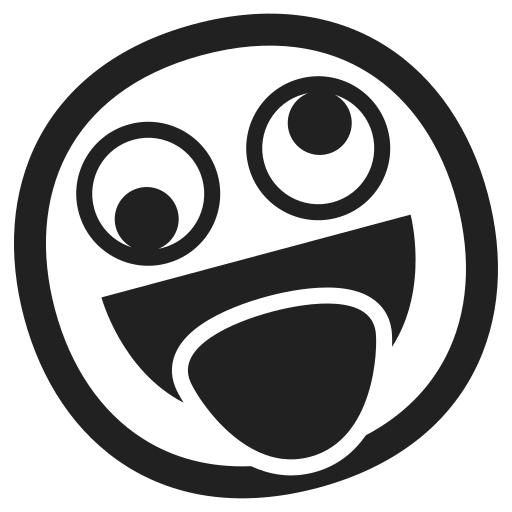
zany face high contrast